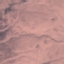
Land use / land cover: HerbaceousVegetation